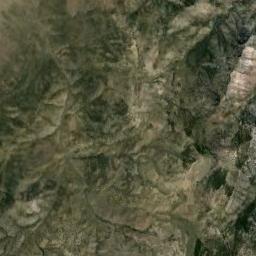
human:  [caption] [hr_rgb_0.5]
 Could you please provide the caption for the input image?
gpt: The mountain is full of green plants with lines of bare land .

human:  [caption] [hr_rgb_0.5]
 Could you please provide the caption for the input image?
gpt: The mountain has a rugged surface .

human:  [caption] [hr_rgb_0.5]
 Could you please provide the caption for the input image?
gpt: The vegetation coverage of the mountains is low .

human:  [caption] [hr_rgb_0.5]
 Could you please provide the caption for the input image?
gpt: There is the mountain of uneven .

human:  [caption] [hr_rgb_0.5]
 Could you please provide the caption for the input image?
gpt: There are some ridges and green land on the mountain .